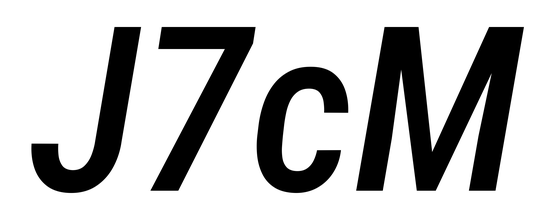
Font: Roboto-Italic_Condensed_Medium_Italic